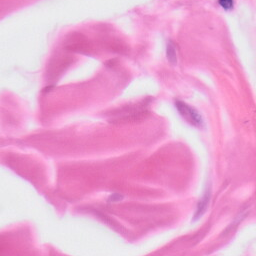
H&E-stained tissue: Skin